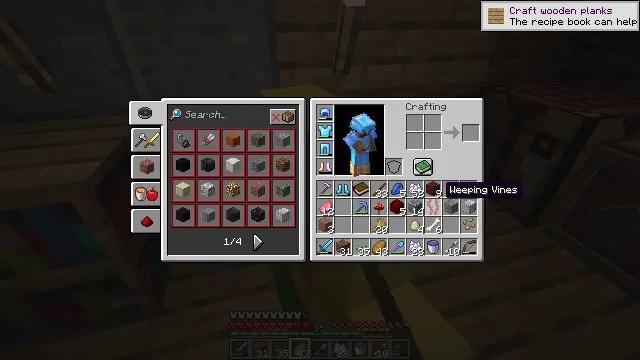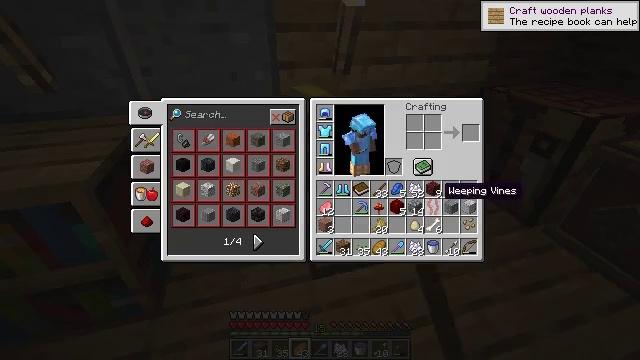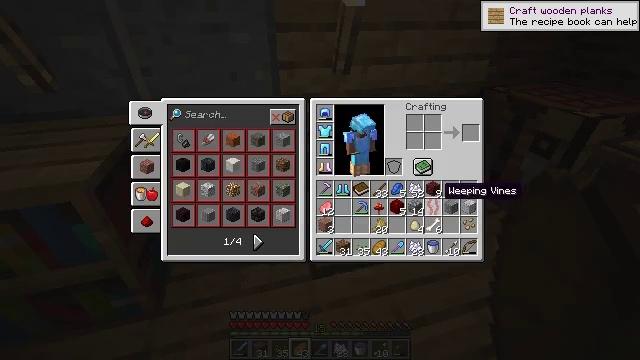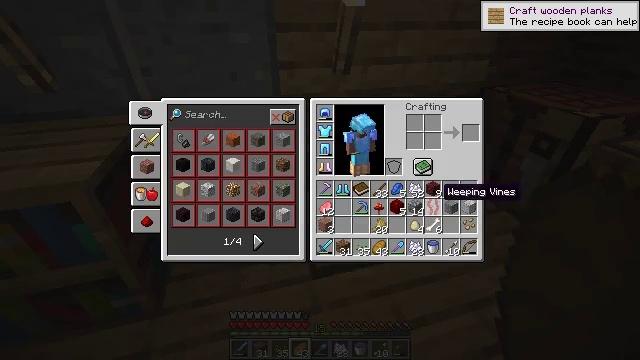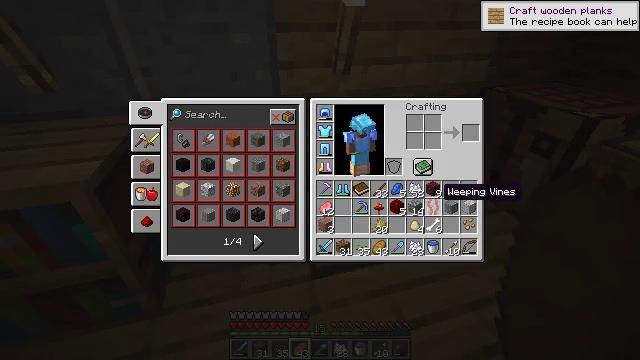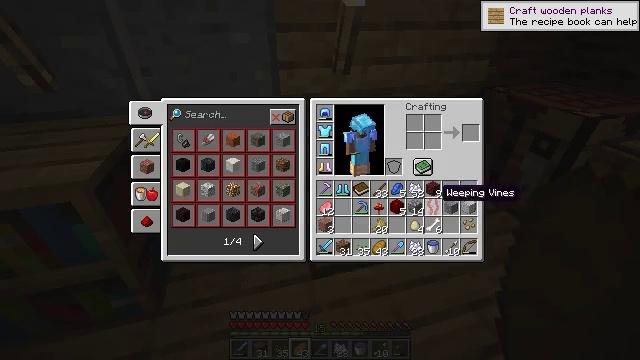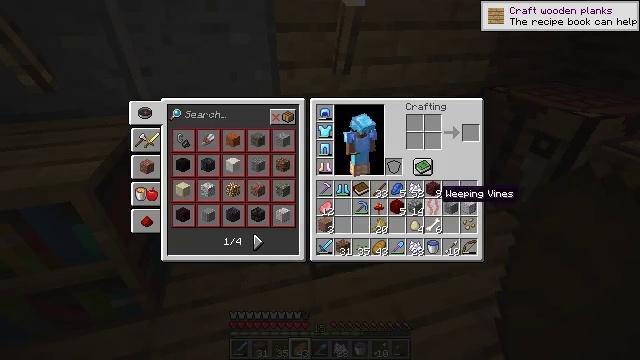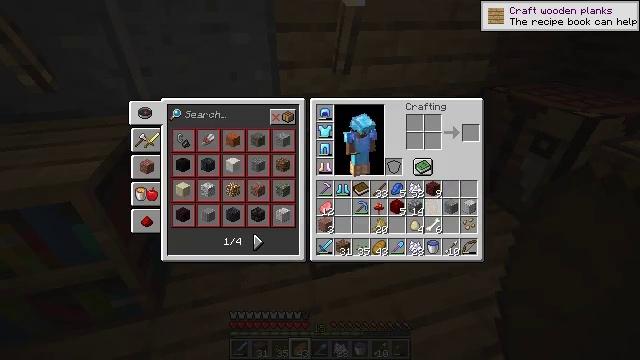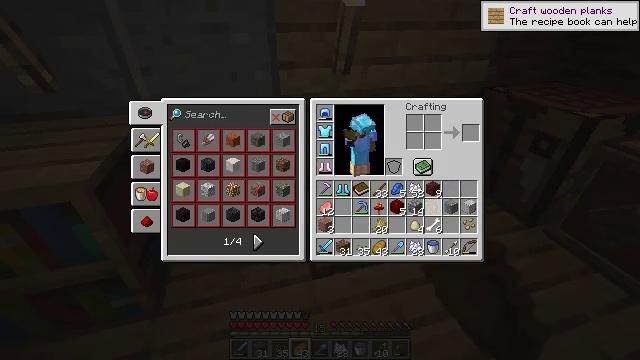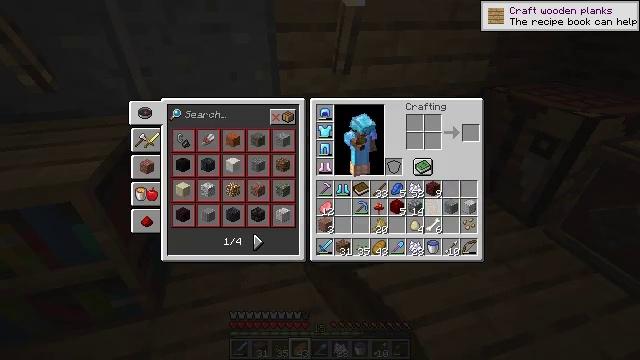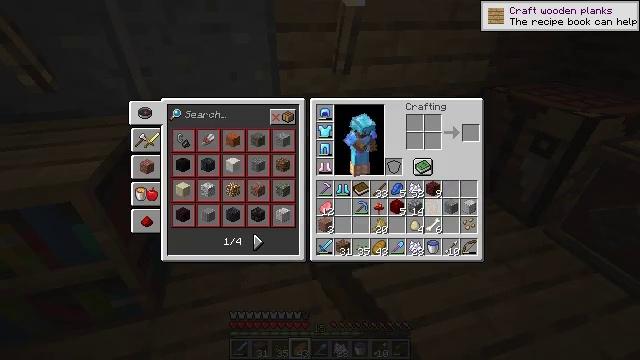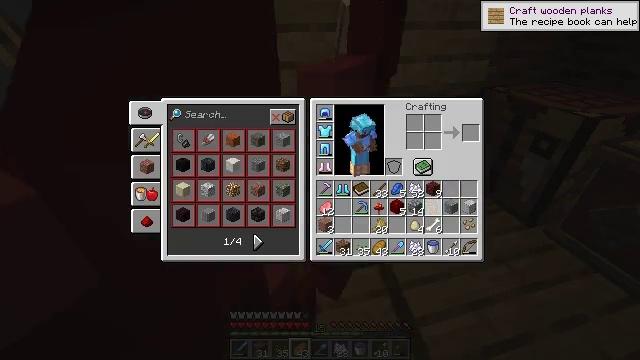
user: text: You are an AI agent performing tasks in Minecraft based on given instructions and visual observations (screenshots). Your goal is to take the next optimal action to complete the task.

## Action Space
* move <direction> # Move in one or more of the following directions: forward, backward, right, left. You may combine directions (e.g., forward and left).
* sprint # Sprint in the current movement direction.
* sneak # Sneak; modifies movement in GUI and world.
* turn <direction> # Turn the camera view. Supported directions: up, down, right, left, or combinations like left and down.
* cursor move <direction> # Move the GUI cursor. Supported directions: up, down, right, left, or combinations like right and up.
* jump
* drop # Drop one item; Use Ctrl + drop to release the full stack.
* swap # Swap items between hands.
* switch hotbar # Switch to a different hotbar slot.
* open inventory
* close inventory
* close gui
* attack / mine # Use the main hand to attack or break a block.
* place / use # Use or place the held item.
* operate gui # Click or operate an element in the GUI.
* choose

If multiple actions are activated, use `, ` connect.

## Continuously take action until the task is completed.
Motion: motion action
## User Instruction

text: Drop weeping vines.
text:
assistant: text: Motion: sprint, open gui
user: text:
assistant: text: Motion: sprint
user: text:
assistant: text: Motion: sprint
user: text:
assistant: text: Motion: sprint
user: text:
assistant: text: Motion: sprint
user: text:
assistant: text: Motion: sprint
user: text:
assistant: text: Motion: sprint, drop
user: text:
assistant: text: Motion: sprint, drop
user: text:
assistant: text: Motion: sprint, drop
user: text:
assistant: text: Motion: sprint
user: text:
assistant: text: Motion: sprint
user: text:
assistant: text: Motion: sprint